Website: walmart
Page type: gifting
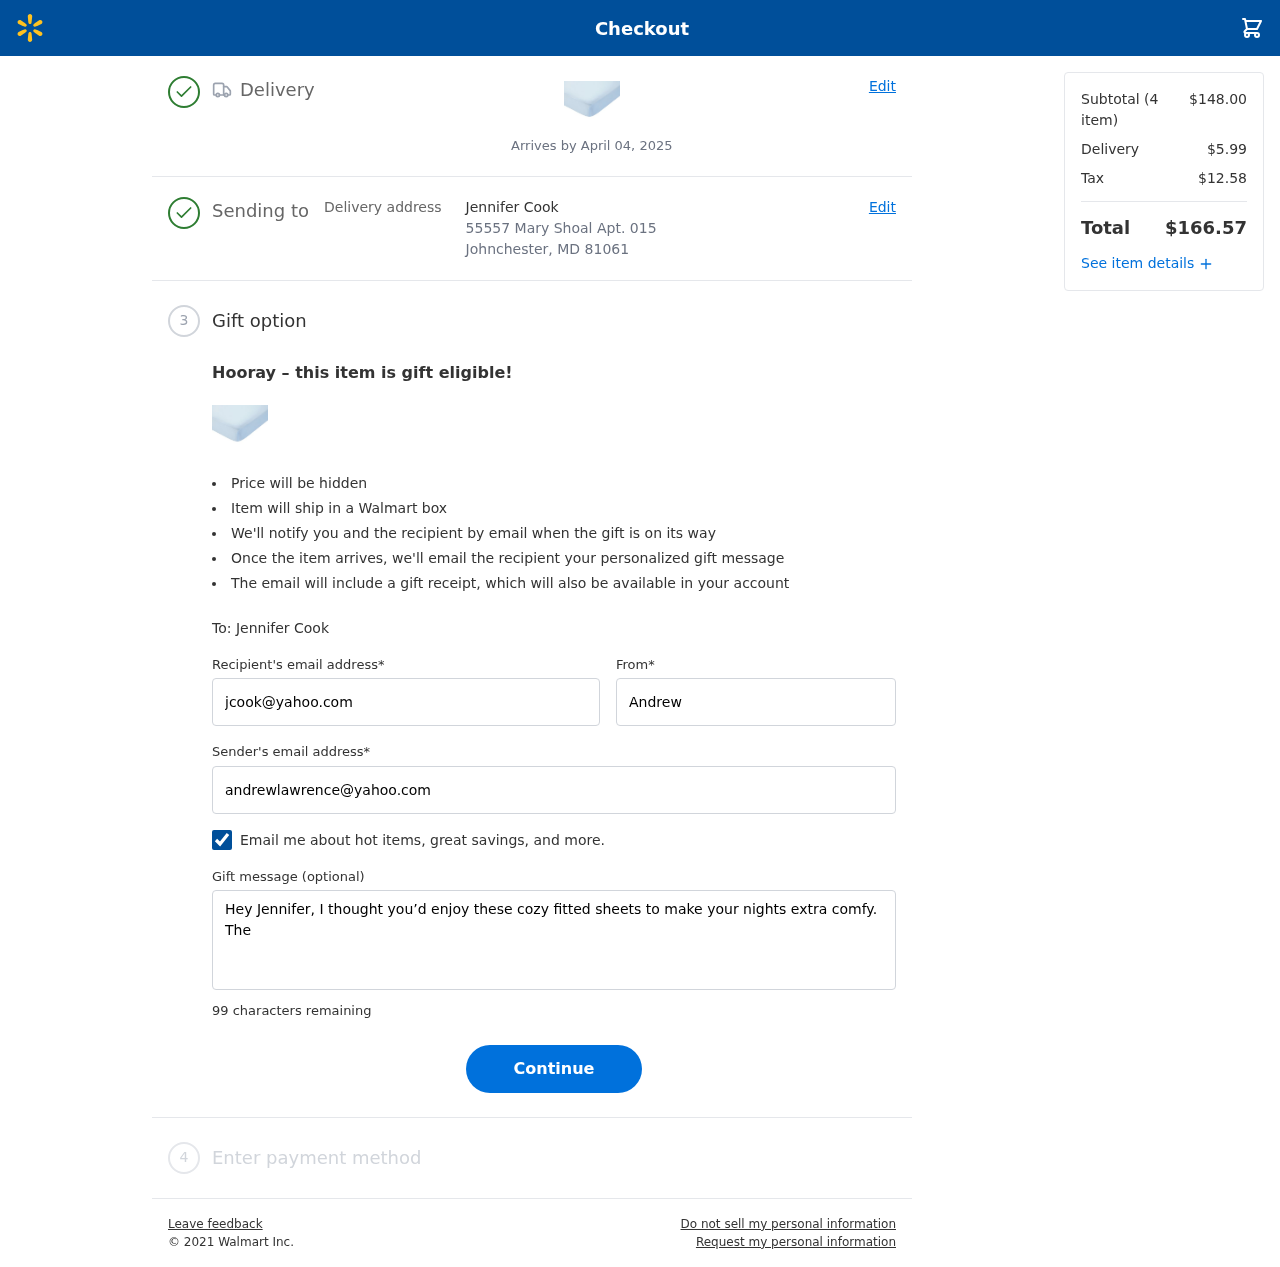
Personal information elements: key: PII_CITY_STATE_ZIP
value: Johnchester, MD 81061
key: PII_EMAIL
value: andrewlawrence@yahoo.com
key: PII_FIRSTNAME
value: Andrew
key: PII_GIFT_EMAIL
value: jcook@yahoo.com
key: PII_GIFT_FULLNAME
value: Jennifer Cook
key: PII_GIFT_MESSAGE
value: Hey Jennifer, I thought you’d enjoy these cozy fitted sheets to make your nights extra comfy. They’re perfect for snuggling up after a long day. Just a little something to brighten your space!
Andrew
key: PII_STREET
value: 55557 Mary Shoal Apt. 015
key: PII_GIFT_FIRSTNAME
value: Jennifer
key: PII_GIFT_LASTNAME
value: Cook
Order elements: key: ORDER_DELIVERY_DATE
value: Arrives by April 04, 2025
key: ORDER_NUM_ITEMS
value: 4
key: ORDER_SUBTOTAL
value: $148.00
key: ORDER_SHIPPING_COST
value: $5.99
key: ORDER_TAX
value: $12.58
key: ORDER_TOTAL
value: $166.57